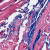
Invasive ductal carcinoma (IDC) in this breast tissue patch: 0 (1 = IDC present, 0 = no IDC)